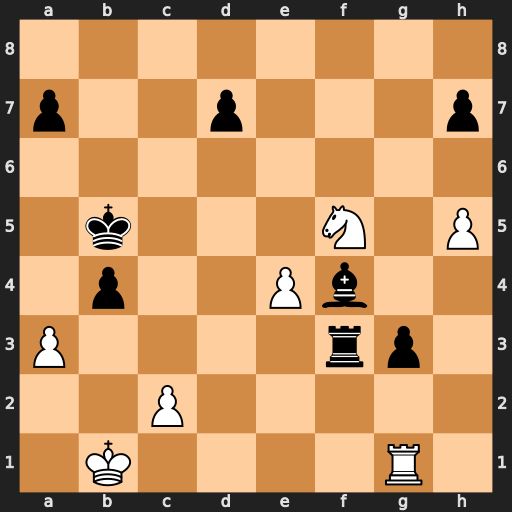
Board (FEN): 8/p2p3p/8/1k3N1P/1p2Pb2/P4rp1/2P5/1K4R1
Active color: w
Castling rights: -
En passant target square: -
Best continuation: Nd4+ Kc5 Nxf3